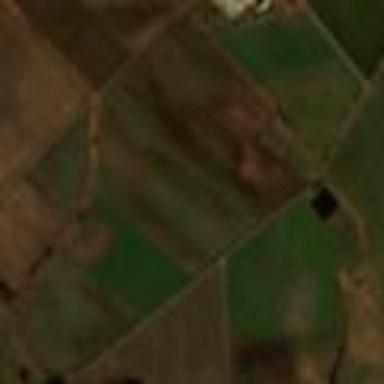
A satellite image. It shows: Picturesque farmland scene.